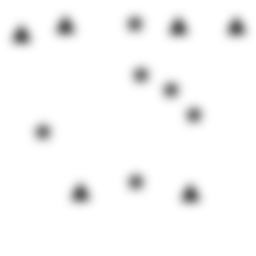
Squares: 0
Triangles: 6
Stars: 6
Total shapes: 12